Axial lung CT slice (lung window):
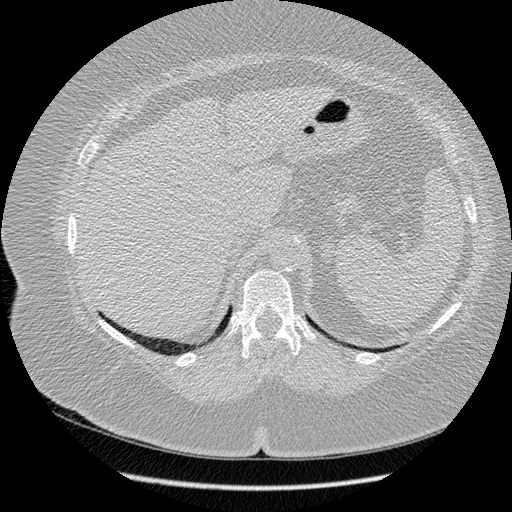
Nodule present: no